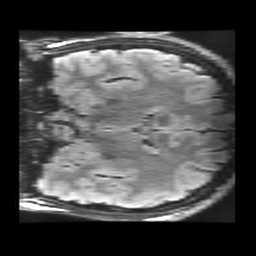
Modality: FLAIR
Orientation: coronal
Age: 22
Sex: male
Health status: healthy
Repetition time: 12 s
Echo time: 0.09782 s